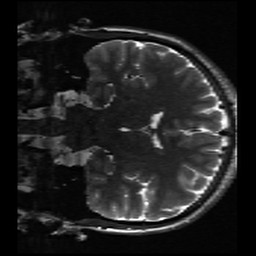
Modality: inplaneT2
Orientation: coronal